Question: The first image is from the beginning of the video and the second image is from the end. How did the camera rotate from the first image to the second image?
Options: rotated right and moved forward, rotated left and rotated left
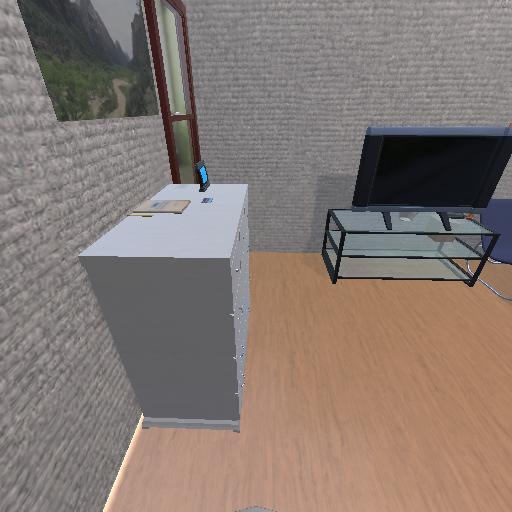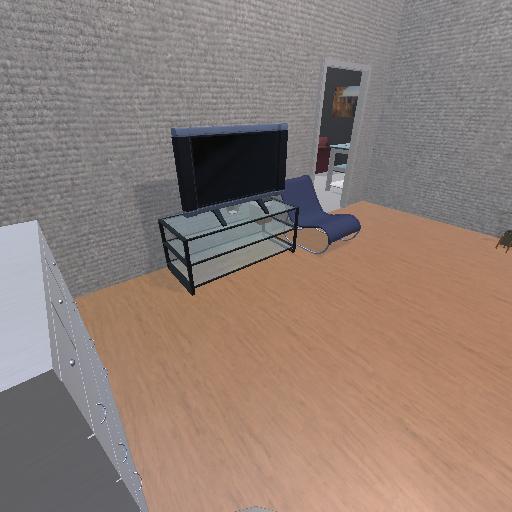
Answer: rotated right and moved forward